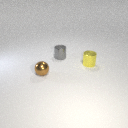
small yellow metal cylinder in front of small gray metal cylinder